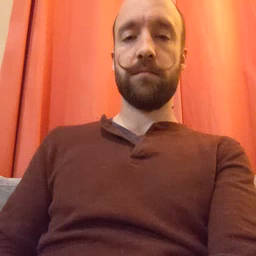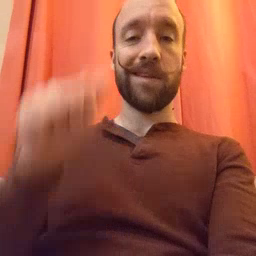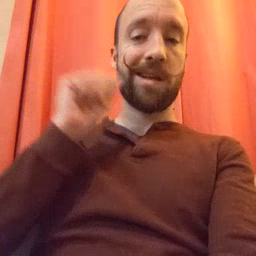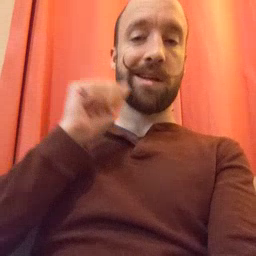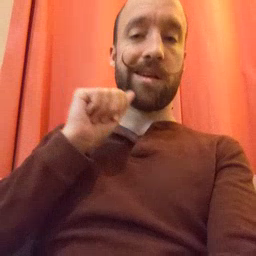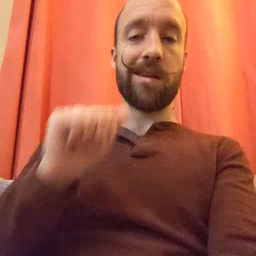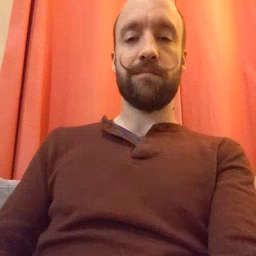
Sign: aunt